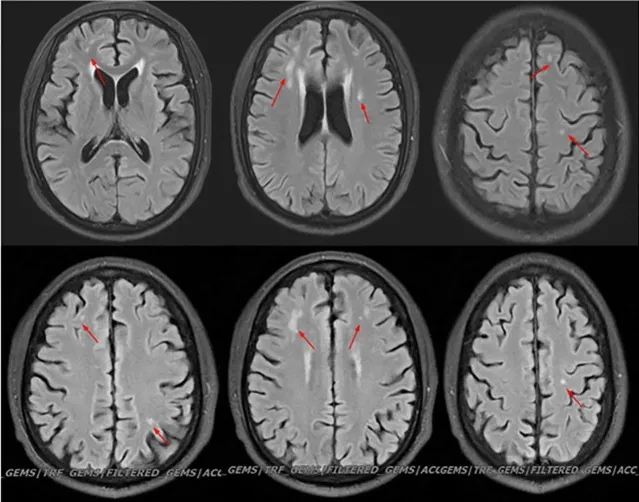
Head MRI shows: 1. Multiple abnormal signal shadows in the bilateral semioval center, bilateral lateral ventricular periphery, bilateral temporal lobes, bilateral insular cortex, and pons. There was no significant change in the result of reexamination.
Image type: radiology (mri)